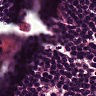
Metastatic tissue present: no